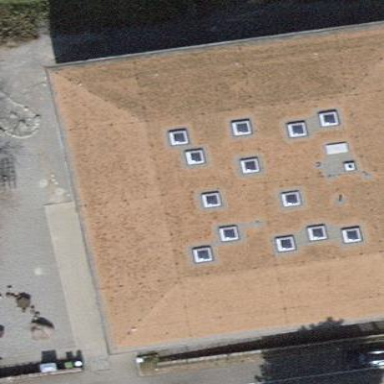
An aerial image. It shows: Kindergarten building.